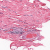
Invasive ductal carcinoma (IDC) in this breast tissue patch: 0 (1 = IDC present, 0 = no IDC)